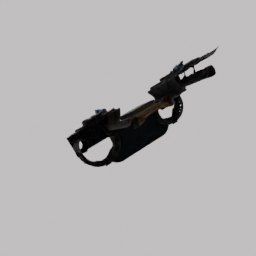
Label: architecture